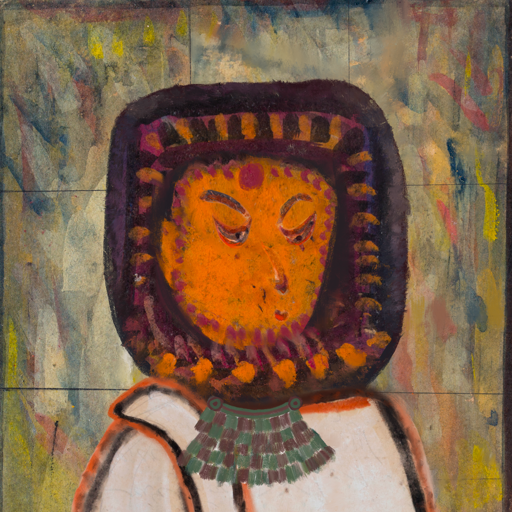
Background: GypsyMother, Head And Neck Side: Doll_w_Hair, Face Side: Hypocrite, Bust: Roy_Bahadur, Hair Side: Blank, Head Accessory: Blank, Second Necklace: After_Raid, Necklace: Blank, Baby: Blank